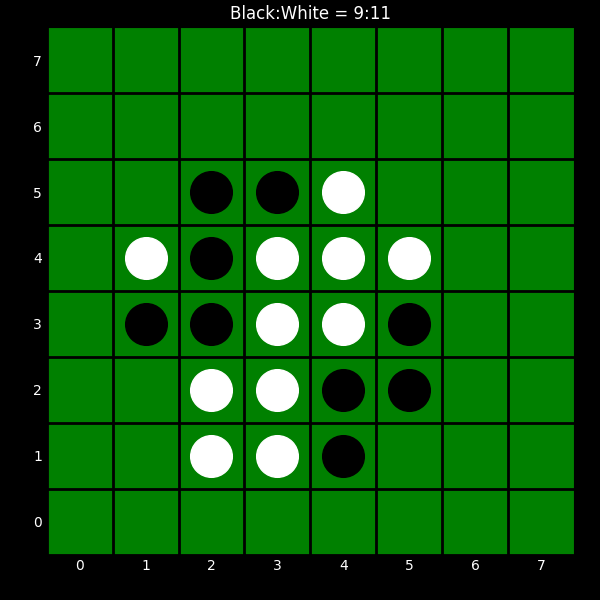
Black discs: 9
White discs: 11